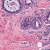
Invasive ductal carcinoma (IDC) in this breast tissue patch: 1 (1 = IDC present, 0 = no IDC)